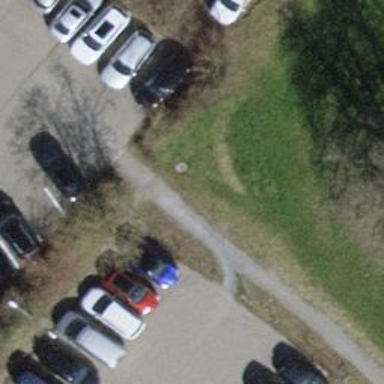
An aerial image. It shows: Unpaved footway.